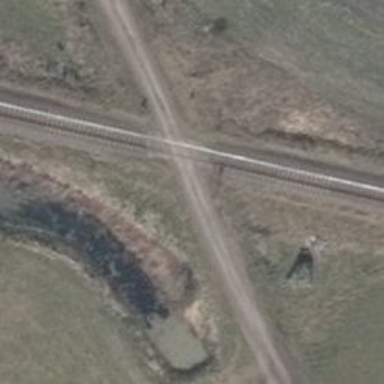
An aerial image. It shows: Level crossing with saltire marking.